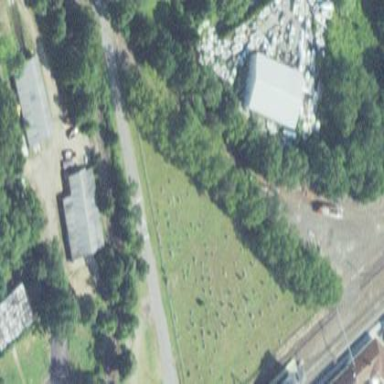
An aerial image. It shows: Private cemetery known as grave yard. It is designated as cemetery in the land use category.